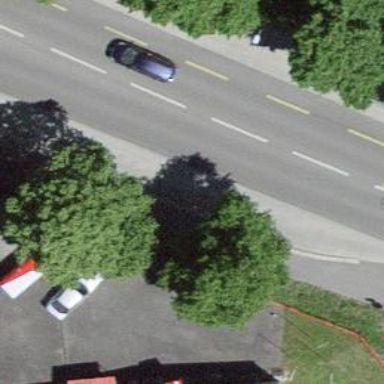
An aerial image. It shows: Bus stop with platform for public transport.